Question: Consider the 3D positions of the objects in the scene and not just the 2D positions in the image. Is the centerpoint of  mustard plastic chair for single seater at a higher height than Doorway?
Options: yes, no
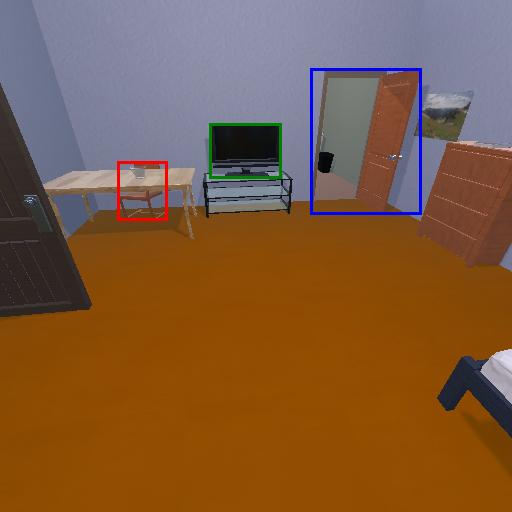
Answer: yes